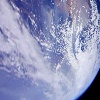
Label: cloud